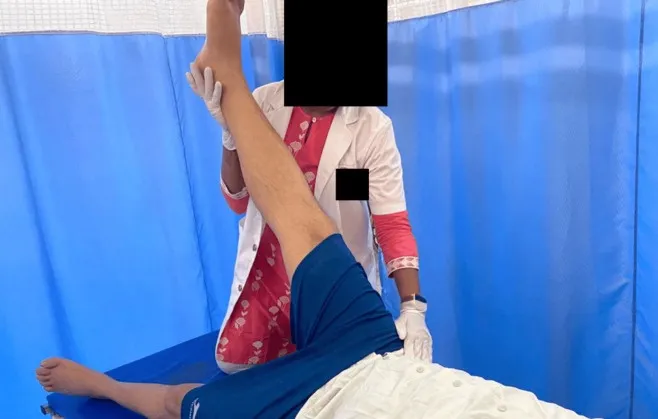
Hamstring stretching.
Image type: medical_photograph (oral_photograph)